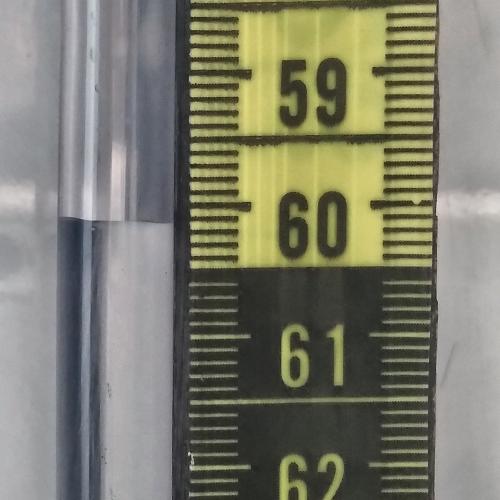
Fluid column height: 60.1 cm